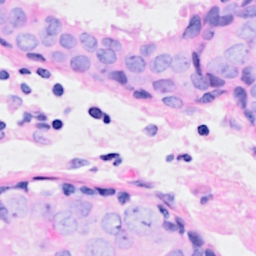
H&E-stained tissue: Breast